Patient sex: M
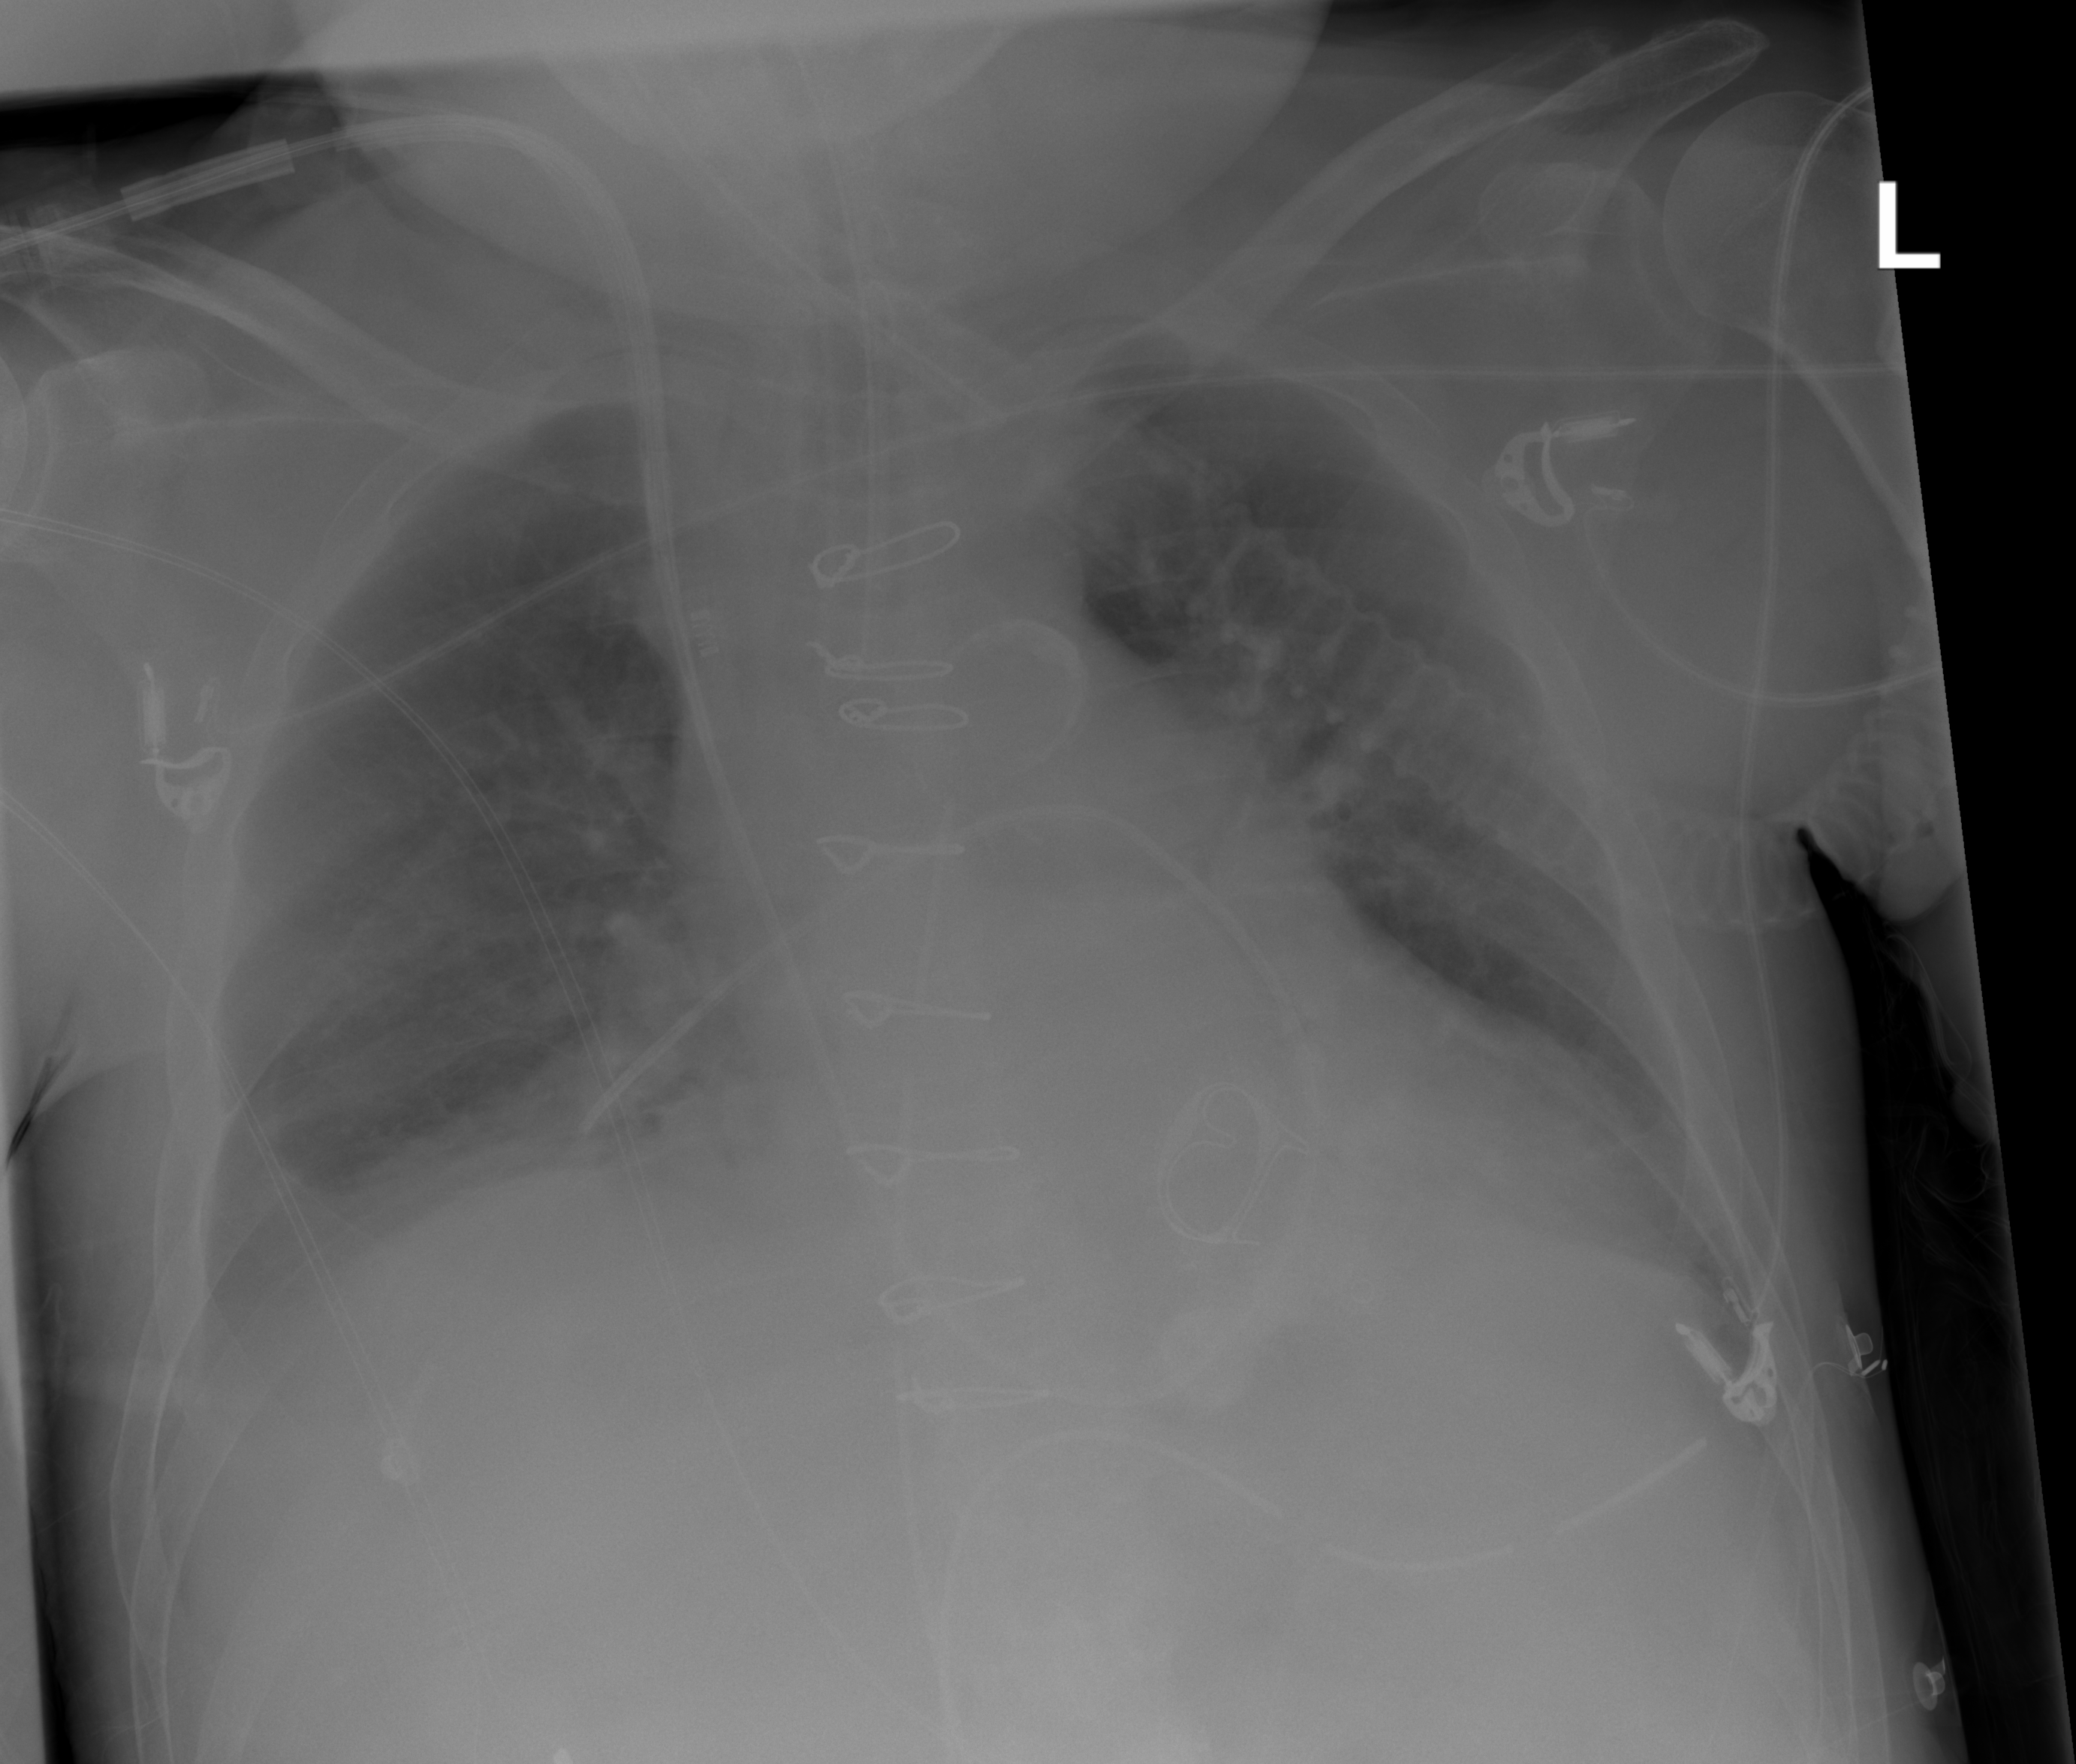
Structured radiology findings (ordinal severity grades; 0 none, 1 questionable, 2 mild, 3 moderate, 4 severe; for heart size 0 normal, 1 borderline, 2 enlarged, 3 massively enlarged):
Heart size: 2
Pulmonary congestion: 1
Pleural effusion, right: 2
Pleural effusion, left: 2
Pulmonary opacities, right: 1
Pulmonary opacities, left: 1
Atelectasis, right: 2
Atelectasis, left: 2